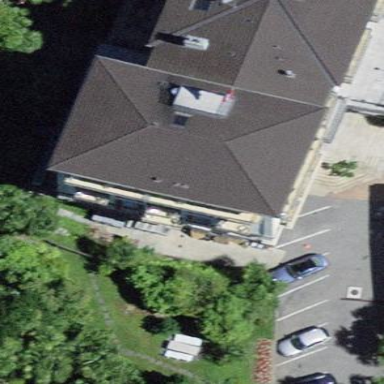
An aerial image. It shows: Hotel building.